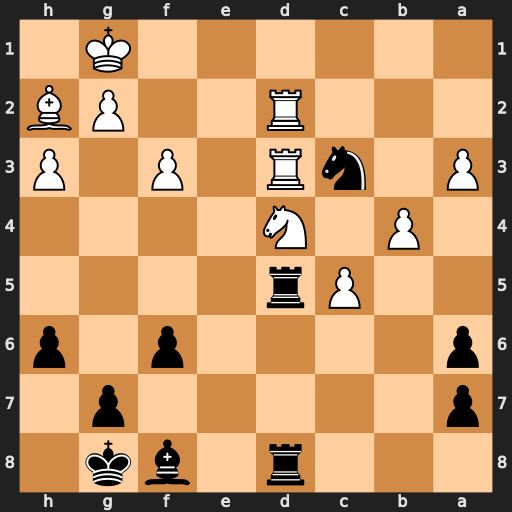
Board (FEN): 3r1bk1/p5p1/p4p1p/2Pr4/1P1N4/P1nR1P1P/3R2PB/6K1
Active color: b
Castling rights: -
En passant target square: -
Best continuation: Rxd4 Rxd4 Rxd4 Rxd4 Ne2+ Kf2 Nxd4